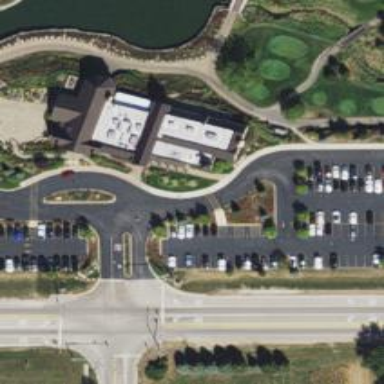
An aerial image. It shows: Pathway for golfing.